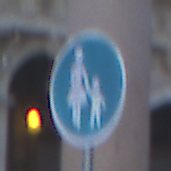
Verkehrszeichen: Gehweg
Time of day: Dawn
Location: Outdoor (Urban)
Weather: Clear
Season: NotSpecified
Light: Natural